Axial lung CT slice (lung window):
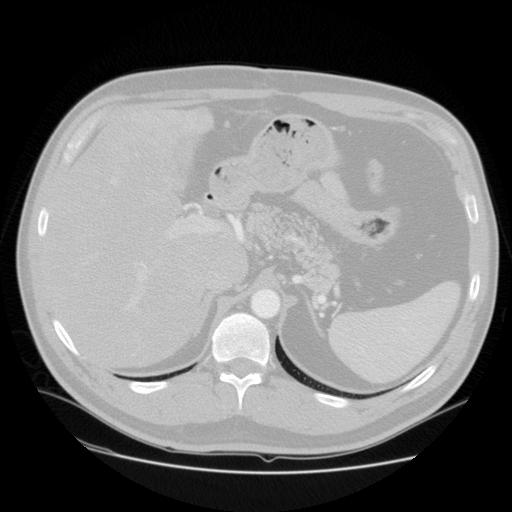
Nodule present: no